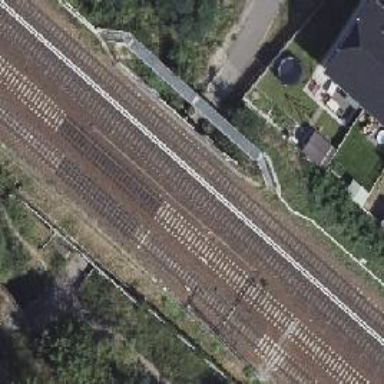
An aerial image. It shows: Bridge carrying electrified light rail track.